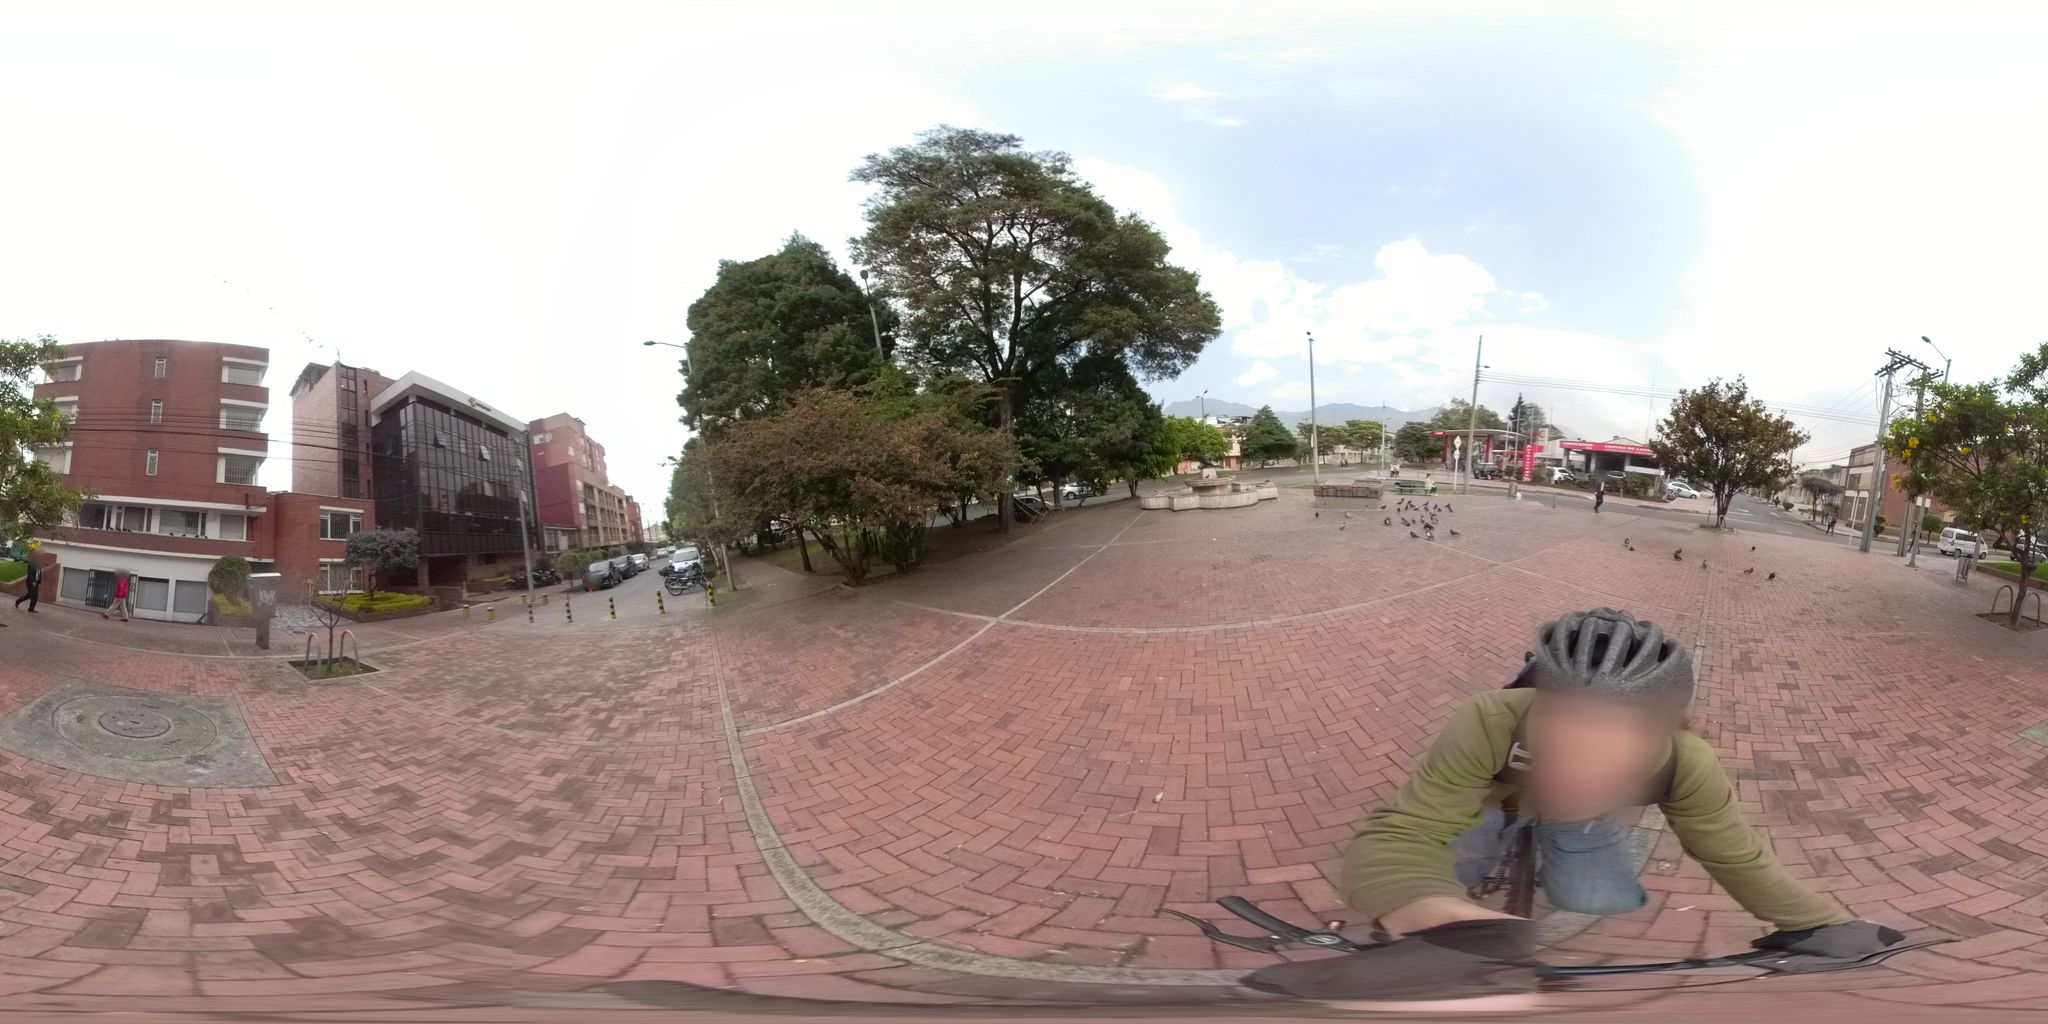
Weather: clear
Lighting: day
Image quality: good
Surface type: walking surface
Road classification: footway, residential
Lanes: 2
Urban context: urban centre
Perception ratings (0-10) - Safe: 3.57, Lively: 8.66, Beautiful: 4.84, Boring: 2.03, Depressing: 2.2, Wealthy: 5.19